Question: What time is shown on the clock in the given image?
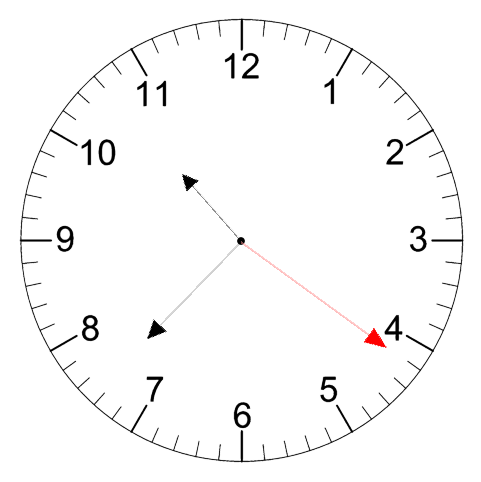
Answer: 10:37:21